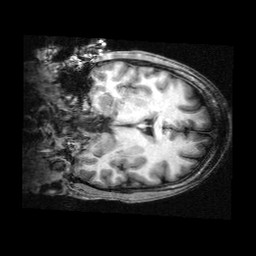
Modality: T1w
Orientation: coronal
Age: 26
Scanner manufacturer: siemens
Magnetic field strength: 3 T
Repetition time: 2.3 s
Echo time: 0.00336 s